Interaction volume radius: 5 \u00c5
Interaction volume height: 30 \u00c5
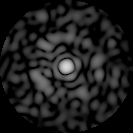
Disorder parameter: 0.8658